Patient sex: M
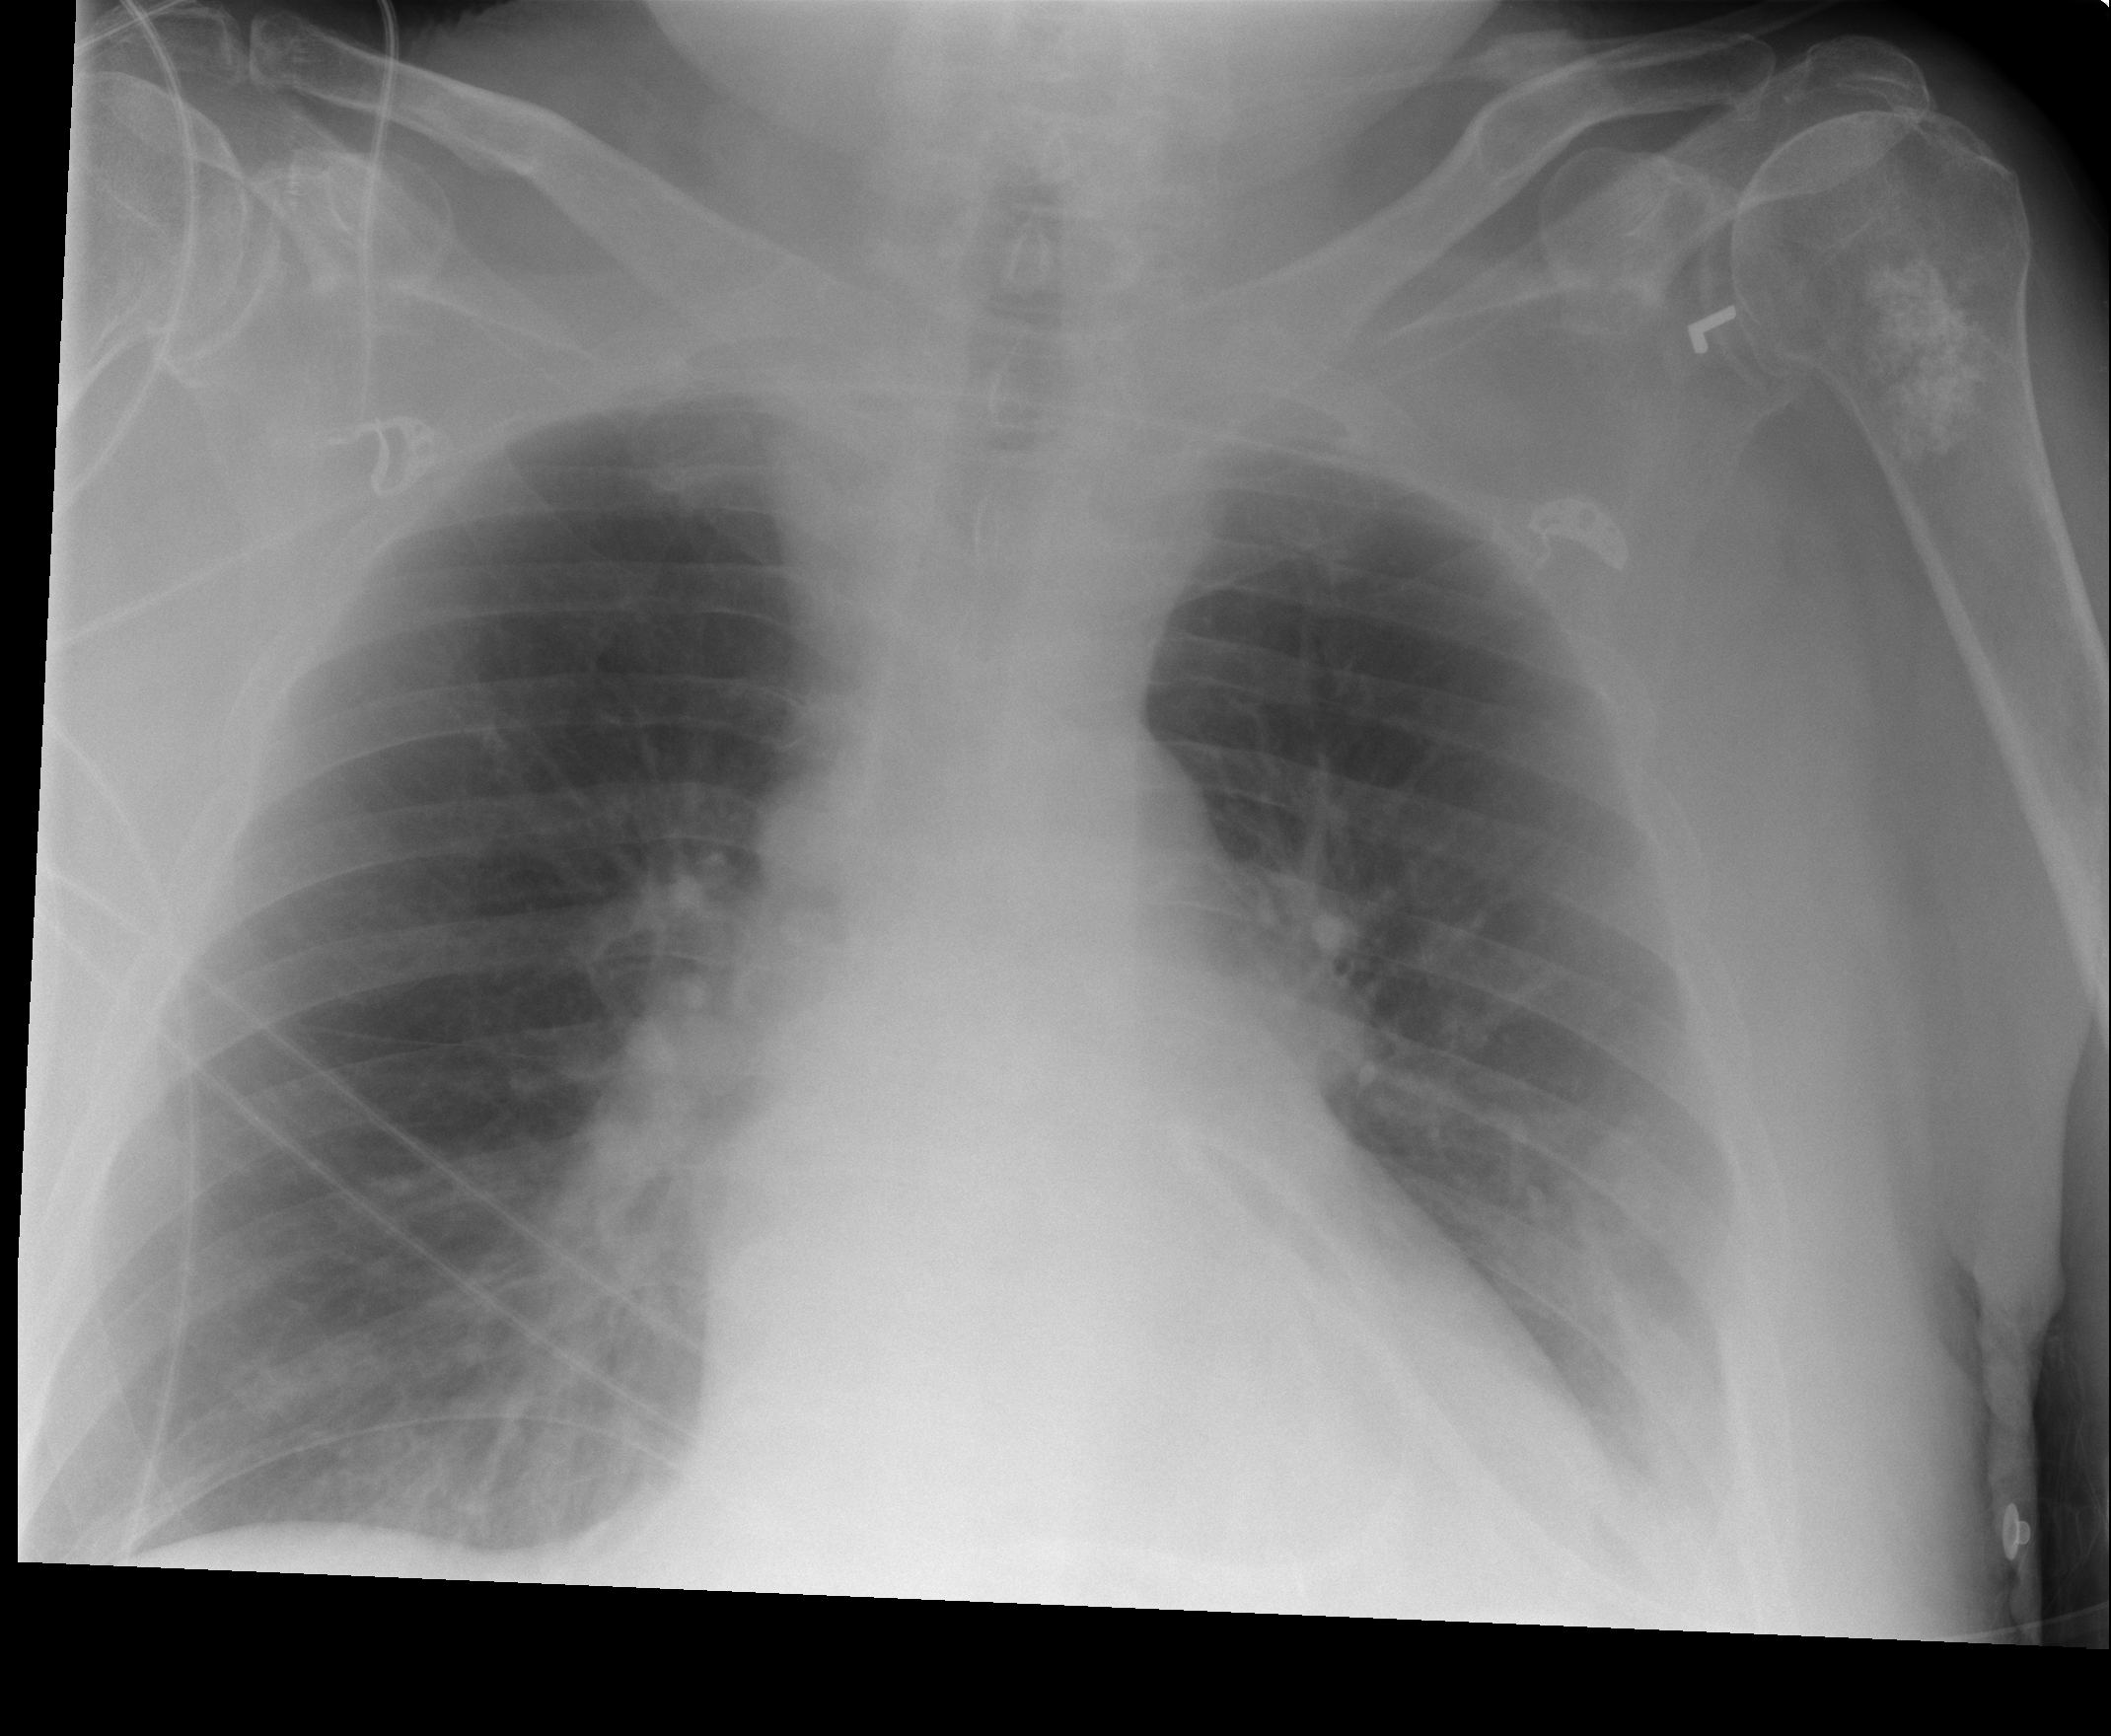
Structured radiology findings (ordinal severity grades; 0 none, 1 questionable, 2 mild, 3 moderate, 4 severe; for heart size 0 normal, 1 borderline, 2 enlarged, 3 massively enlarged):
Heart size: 2
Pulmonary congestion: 0
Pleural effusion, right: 0
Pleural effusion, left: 2
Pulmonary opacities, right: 2
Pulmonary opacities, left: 0
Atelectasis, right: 2
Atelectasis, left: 2